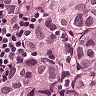
Metastatic tissue present: yes